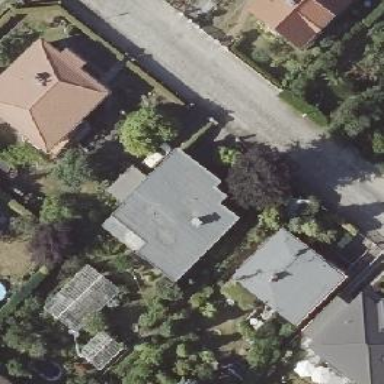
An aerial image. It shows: Detached building.